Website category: sports
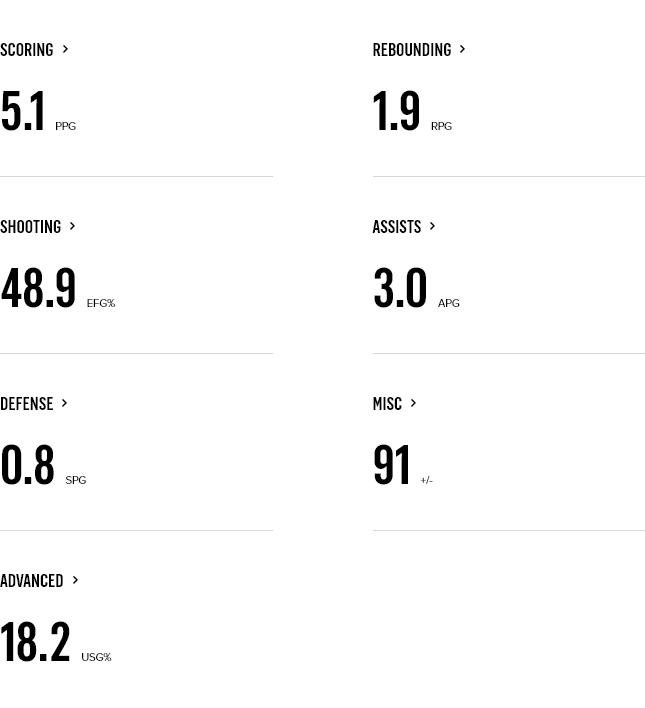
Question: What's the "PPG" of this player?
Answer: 5.1

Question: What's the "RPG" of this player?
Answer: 1.9

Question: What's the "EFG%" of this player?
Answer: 48.9

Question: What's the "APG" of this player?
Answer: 3.0

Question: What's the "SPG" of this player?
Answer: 0.8

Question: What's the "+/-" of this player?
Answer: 91

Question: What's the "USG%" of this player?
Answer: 18.2

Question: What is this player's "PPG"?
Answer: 5.1

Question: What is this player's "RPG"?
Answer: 1.9

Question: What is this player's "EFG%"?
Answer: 48.9

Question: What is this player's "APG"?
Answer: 3.0

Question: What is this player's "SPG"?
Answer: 0.8

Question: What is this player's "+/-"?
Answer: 91

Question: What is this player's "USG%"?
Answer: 18.2

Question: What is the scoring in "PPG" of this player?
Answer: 5.1

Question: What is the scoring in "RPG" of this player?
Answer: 1.9

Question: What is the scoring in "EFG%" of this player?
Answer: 48.9

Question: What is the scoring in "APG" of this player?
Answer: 3.0

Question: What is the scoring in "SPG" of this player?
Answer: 0.8

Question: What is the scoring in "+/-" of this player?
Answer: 91

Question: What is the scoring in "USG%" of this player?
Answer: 18.2

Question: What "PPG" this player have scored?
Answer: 5.1

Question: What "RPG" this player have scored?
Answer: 1.9

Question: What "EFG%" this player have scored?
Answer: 48.9

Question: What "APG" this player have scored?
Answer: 3.0

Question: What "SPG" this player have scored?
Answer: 0.8

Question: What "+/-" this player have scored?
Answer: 91

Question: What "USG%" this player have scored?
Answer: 18.2

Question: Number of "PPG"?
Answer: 5.1

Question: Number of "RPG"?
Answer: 1.9

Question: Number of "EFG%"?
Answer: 48.9

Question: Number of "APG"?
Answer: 3.0

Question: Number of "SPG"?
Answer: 0.8

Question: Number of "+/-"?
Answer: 91

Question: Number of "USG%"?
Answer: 18.2

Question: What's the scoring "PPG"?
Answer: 5.1

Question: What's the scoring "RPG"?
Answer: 1.9

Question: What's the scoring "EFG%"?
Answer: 48.9

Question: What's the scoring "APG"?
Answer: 3.0

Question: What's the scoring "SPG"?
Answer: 0.8

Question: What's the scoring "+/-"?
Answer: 91

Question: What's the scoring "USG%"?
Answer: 18.2